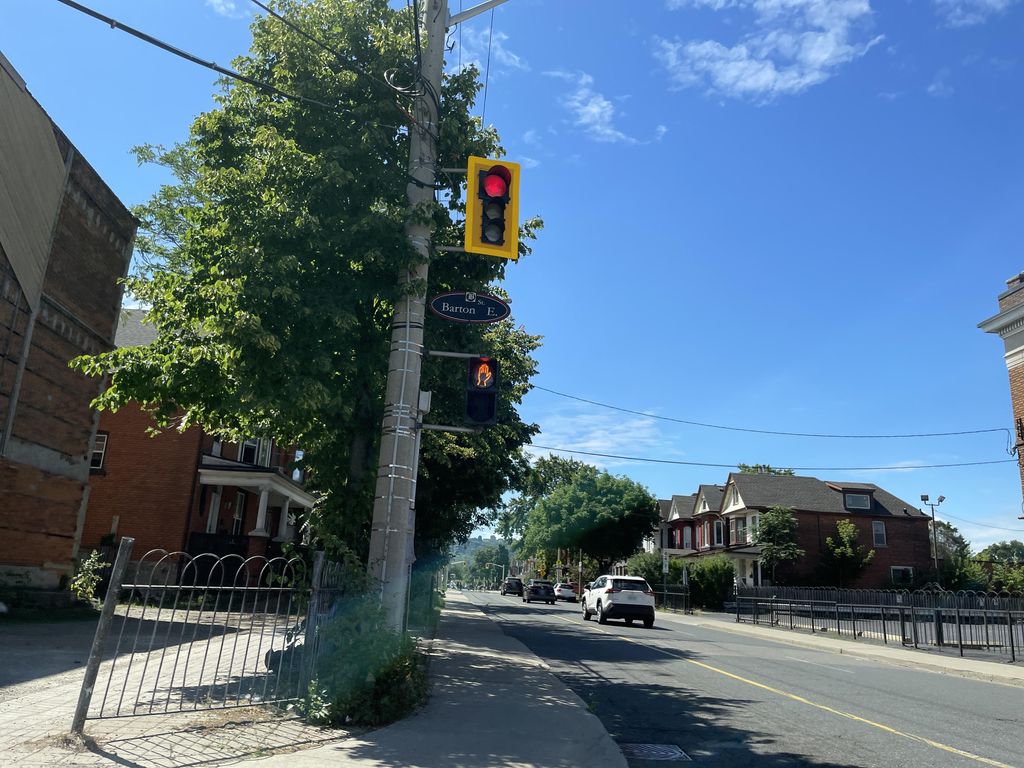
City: hamilton